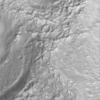
Label: not_dusty